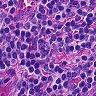
Metastatic tissue present: no